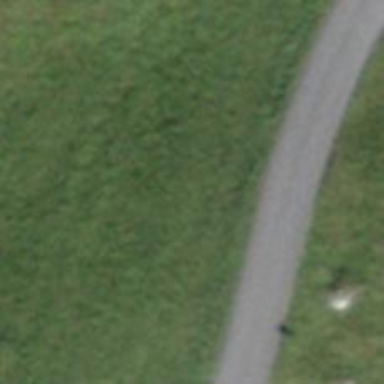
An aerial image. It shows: Emergency access point on the road.